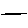
Label: line